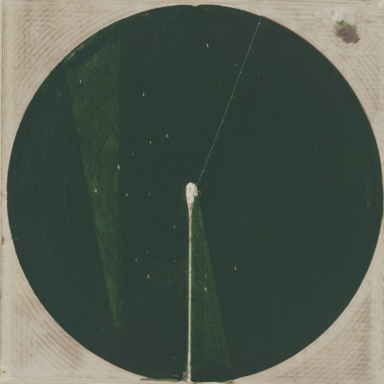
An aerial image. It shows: Farmland with pivot irrigation system.